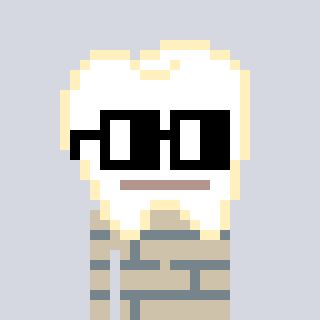
a pixel art character with square black glasses, a tooth-shaped head and a bege-colored body on a cool background